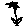
Label: flower